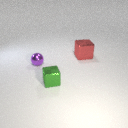
small purple metal sphere to the left of large red metal cube